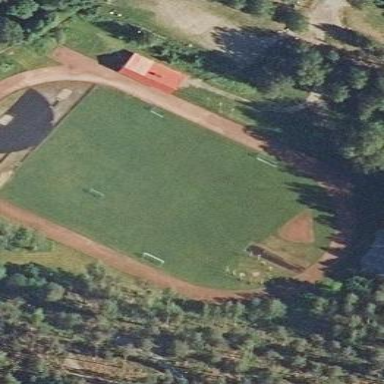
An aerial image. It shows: Pitch used for athletics and soccer.